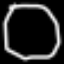
Label: octagon